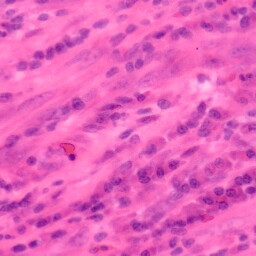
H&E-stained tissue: Colon